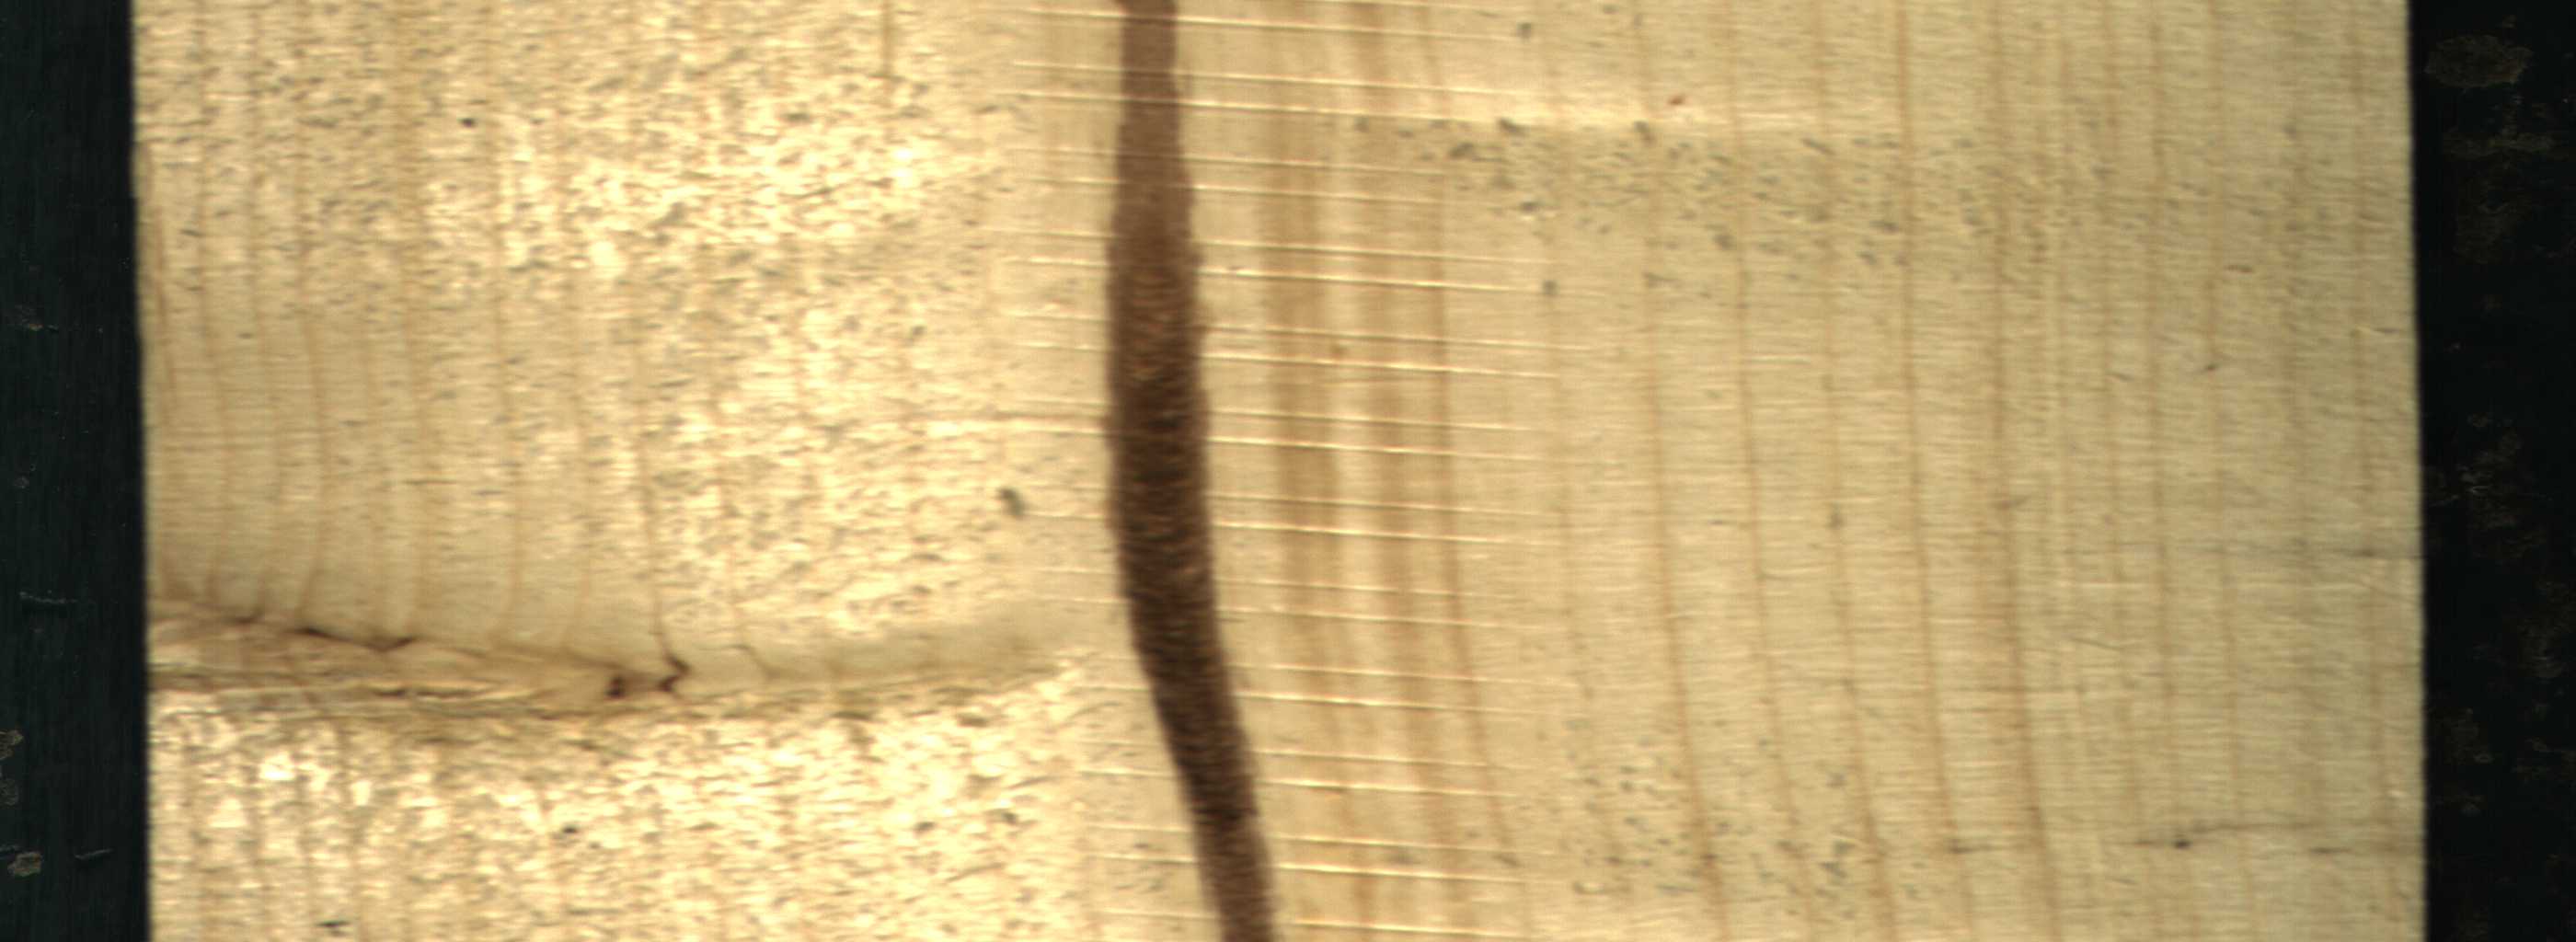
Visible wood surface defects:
Marrow
Live_Knot